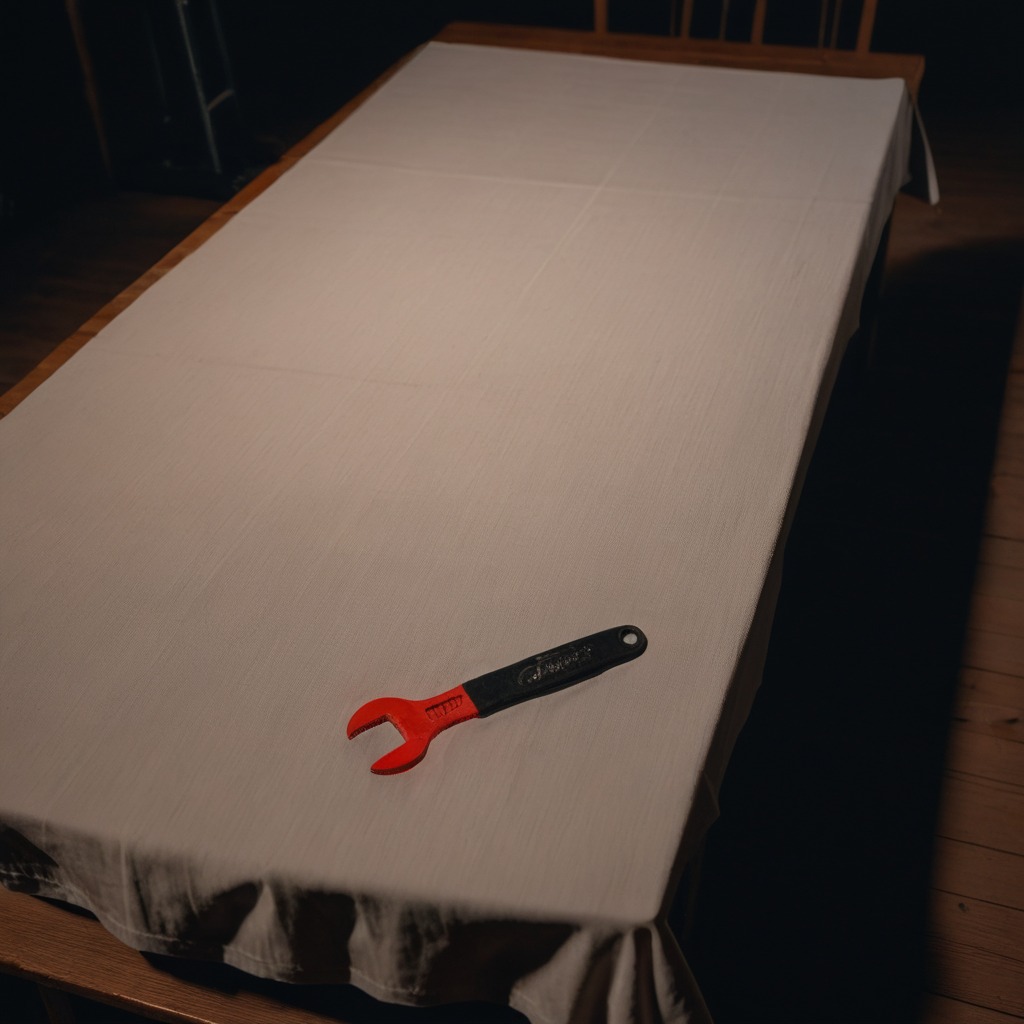
A wrench is lying on a wooden table inside a workshop at night.